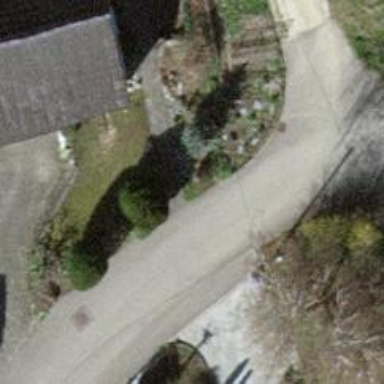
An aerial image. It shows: Asphalt road in residential area.